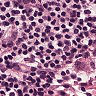
Metastatic tissue present: no